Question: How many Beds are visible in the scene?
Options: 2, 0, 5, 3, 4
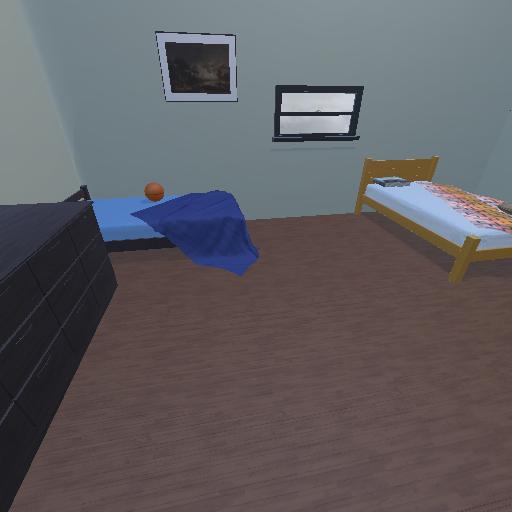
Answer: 2